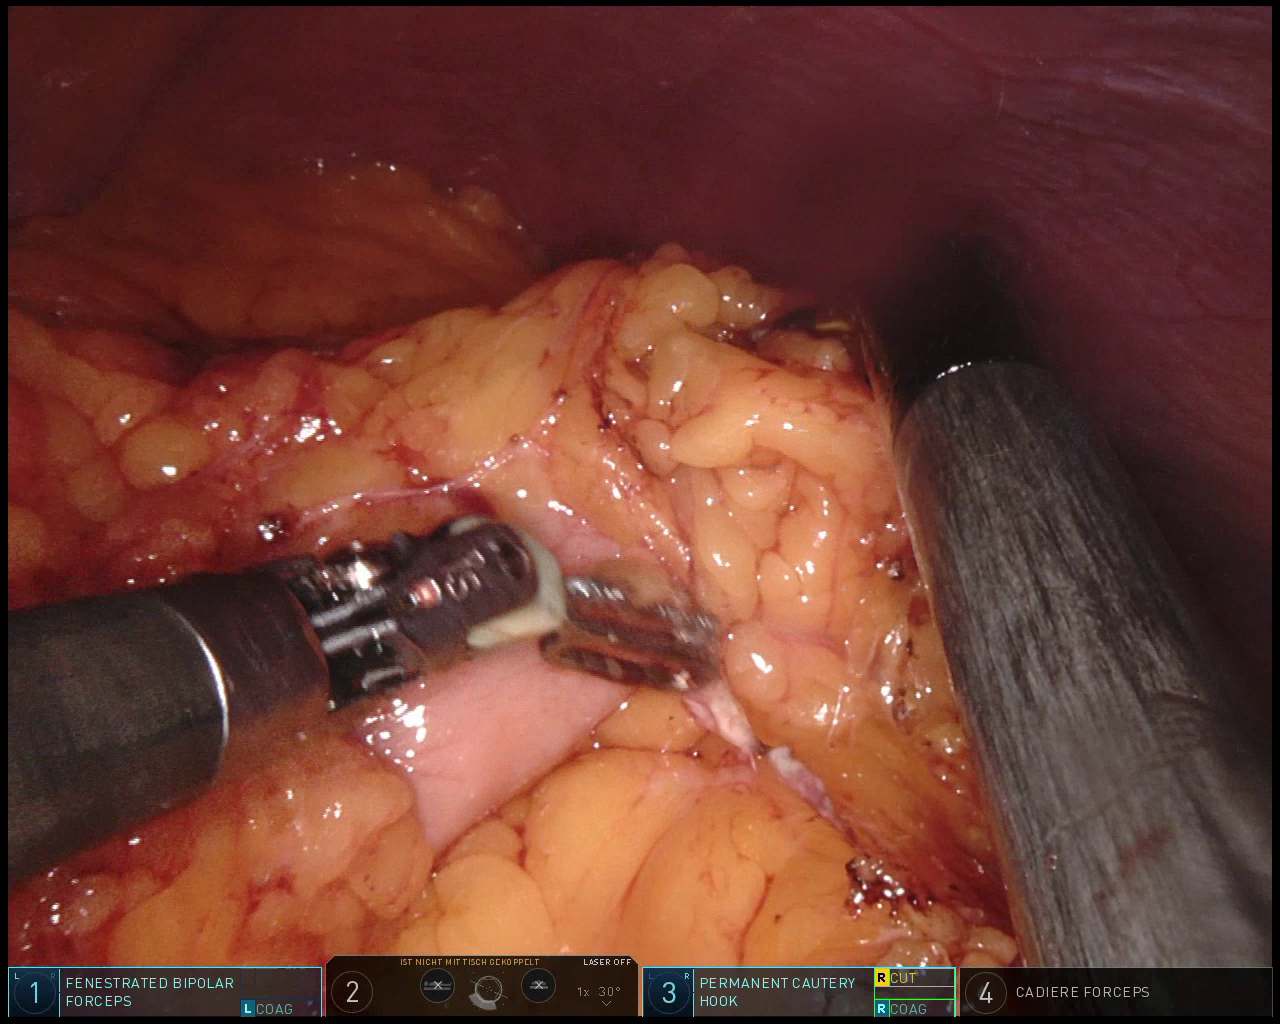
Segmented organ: stomach
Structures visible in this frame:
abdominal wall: yes
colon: no
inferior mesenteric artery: no
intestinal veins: no
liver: no
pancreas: no
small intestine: no
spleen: no
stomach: yes
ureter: no
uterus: no
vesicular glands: no